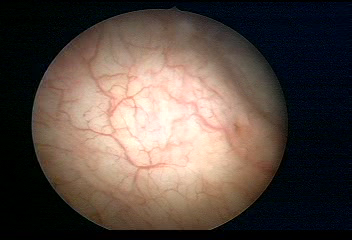
Modality: WLC
Class: Normal mucosa
Bladder cancer association: No